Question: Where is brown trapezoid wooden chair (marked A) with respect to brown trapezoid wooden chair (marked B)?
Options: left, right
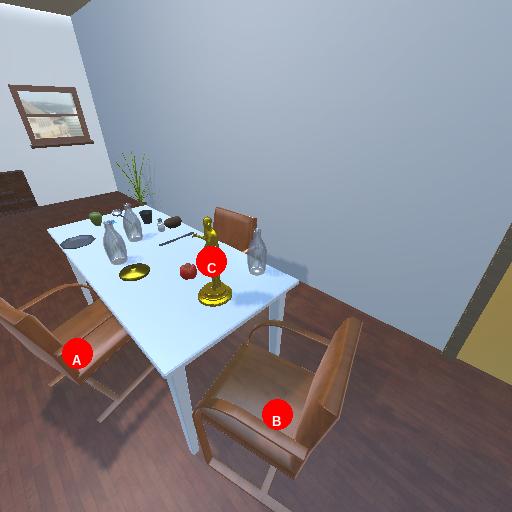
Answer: left